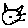
Label: cat